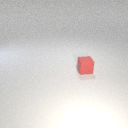
small red rubber cube